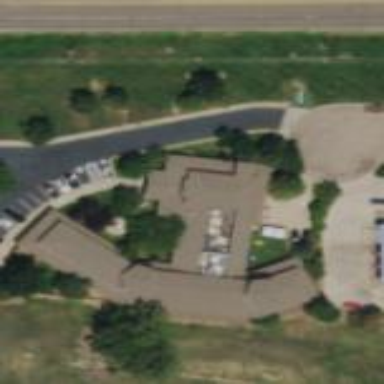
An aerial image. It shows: Commercial building.